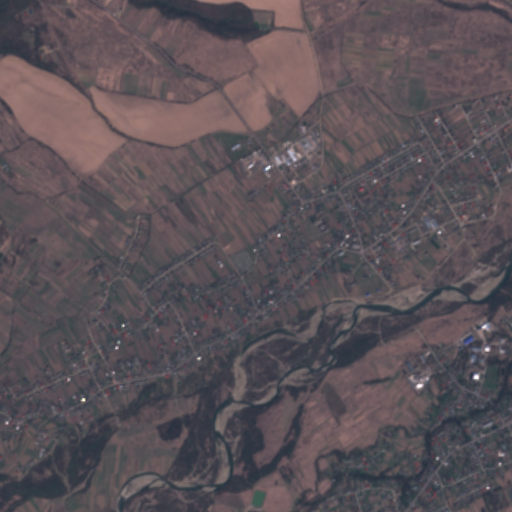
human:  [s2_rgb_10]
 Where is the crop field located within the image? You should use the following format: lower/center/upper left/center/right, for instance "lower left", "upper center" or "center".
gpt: The crop field is located in the upper left of the image.
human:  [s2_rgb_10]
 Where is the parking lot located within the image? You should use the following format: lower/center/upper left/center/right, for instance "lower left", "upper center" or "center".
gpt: The parking lot is located in the center right of the image.
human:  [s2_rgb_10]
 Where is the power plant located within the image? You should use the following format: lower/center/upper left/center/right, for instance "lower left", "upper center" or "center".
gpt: There is no power plant in the image.